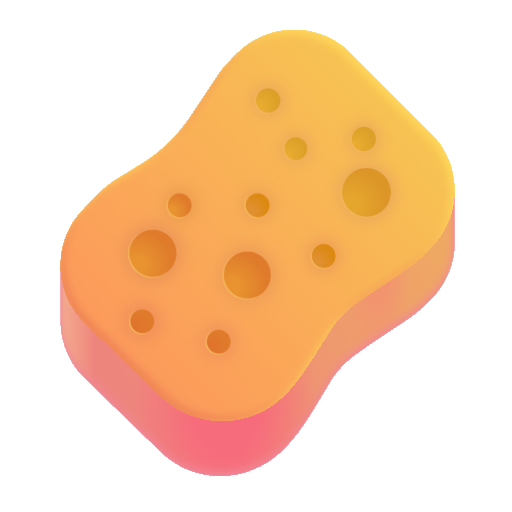
sponge color